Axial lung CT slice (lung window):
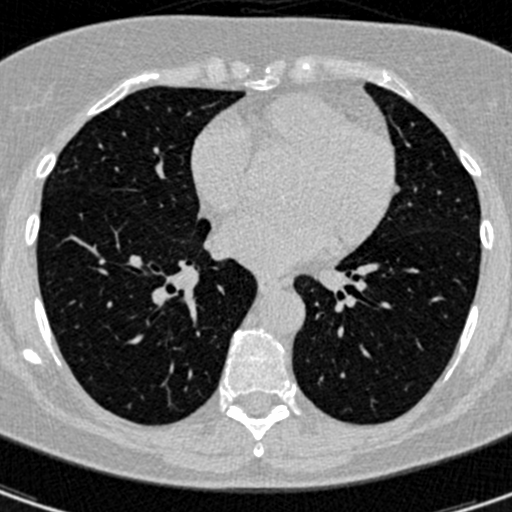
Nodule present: no